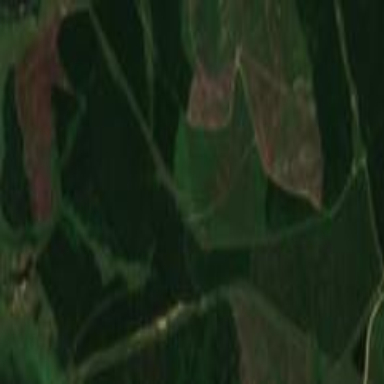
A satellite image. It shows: Forest area used for plantation forestry.